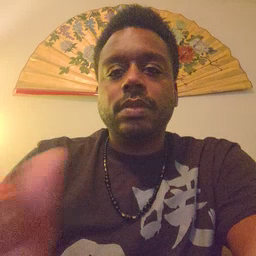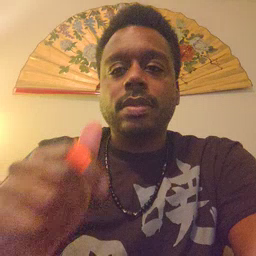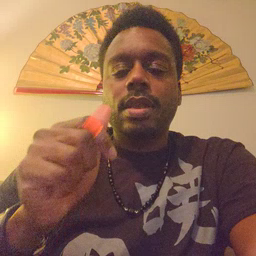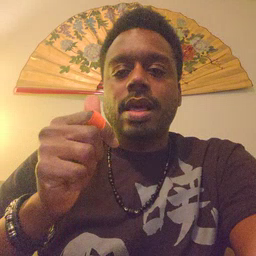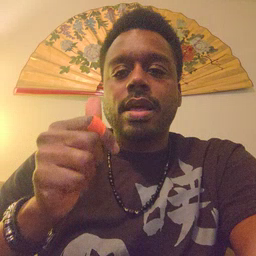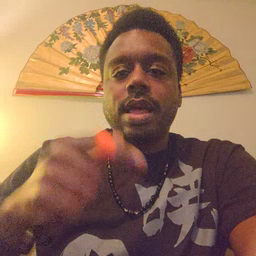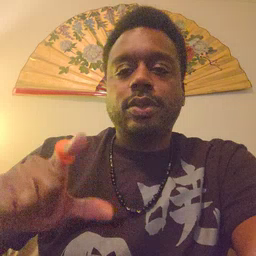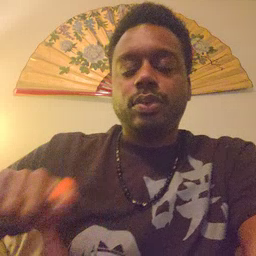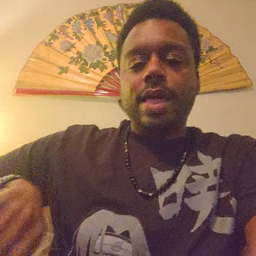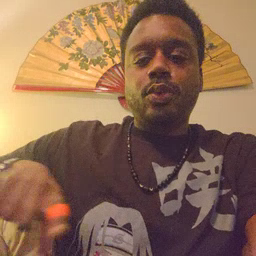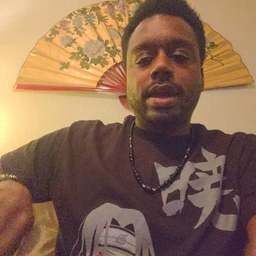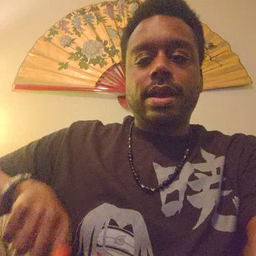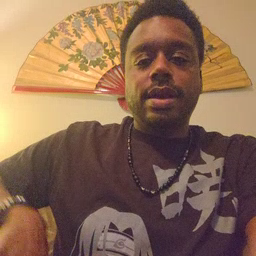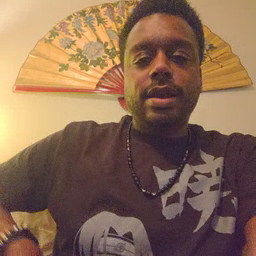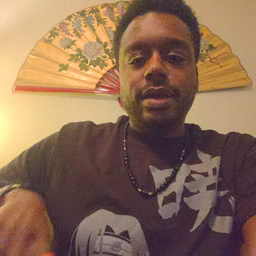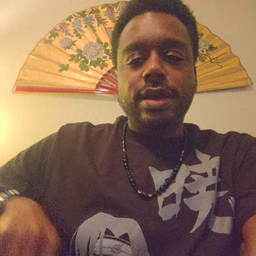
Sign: underwear